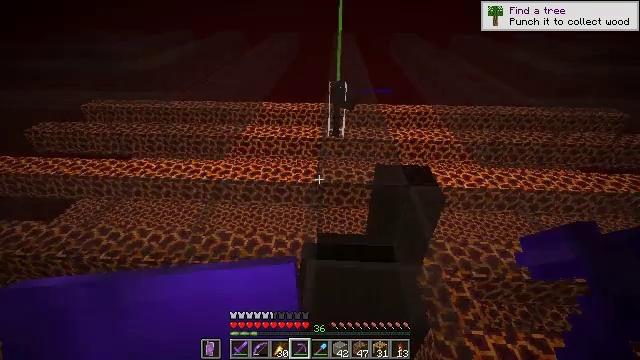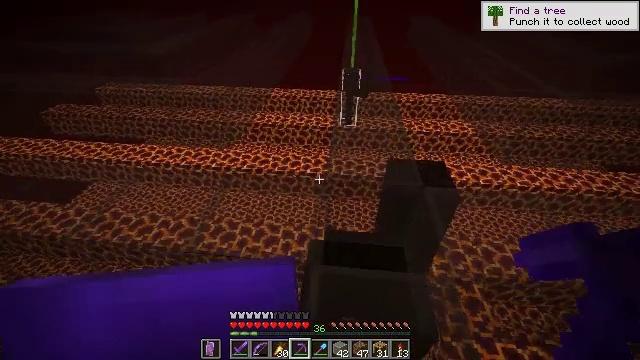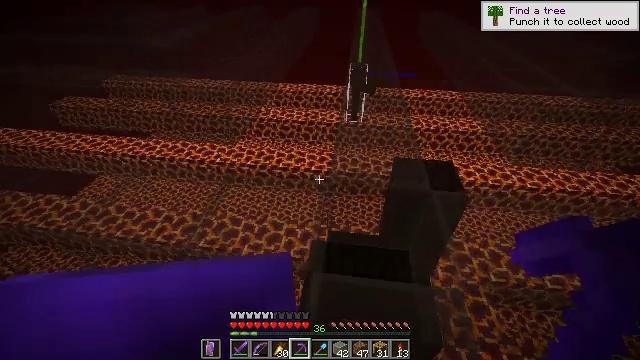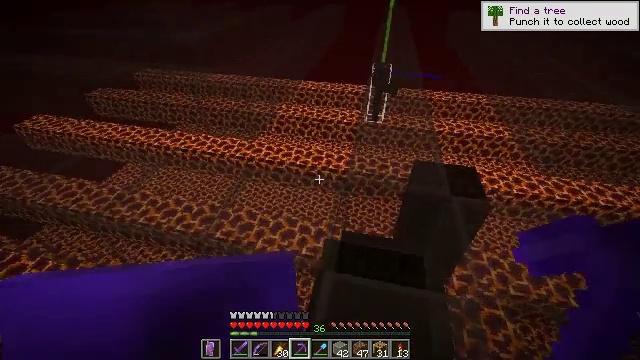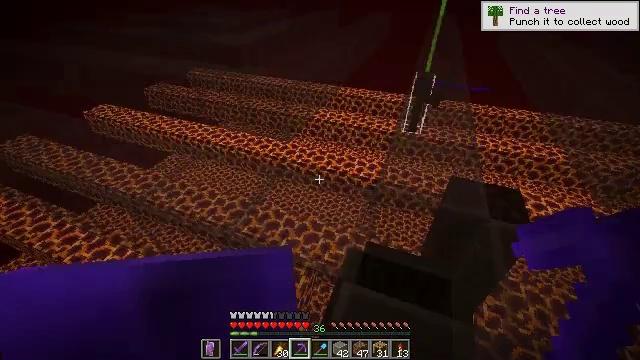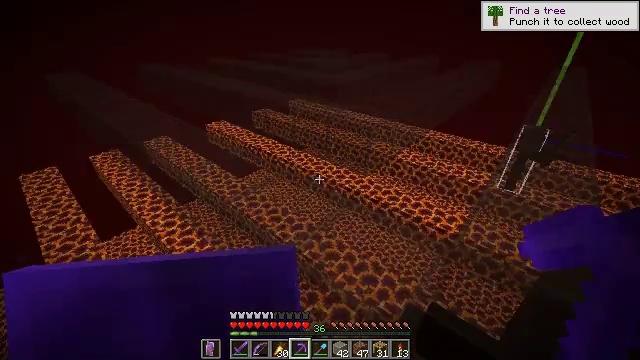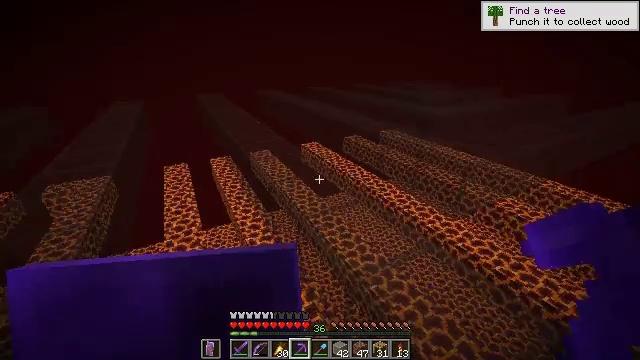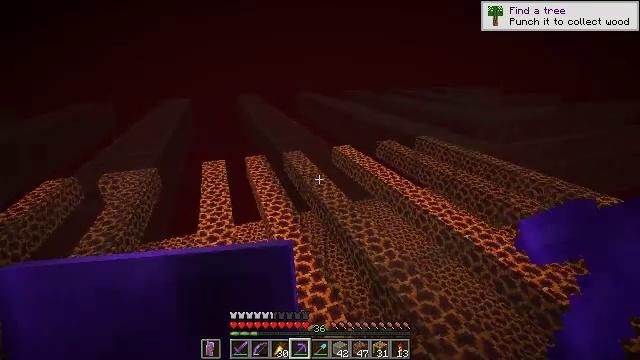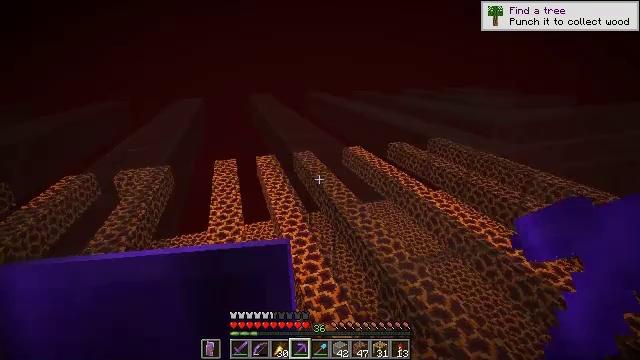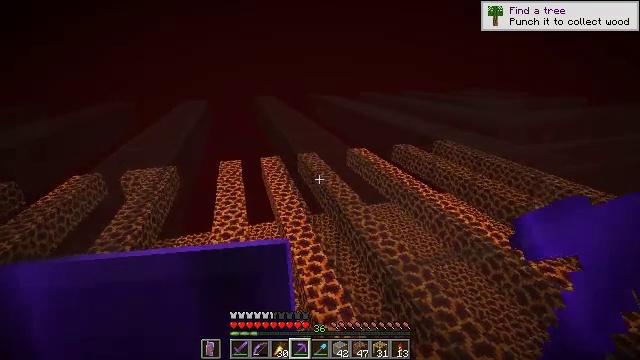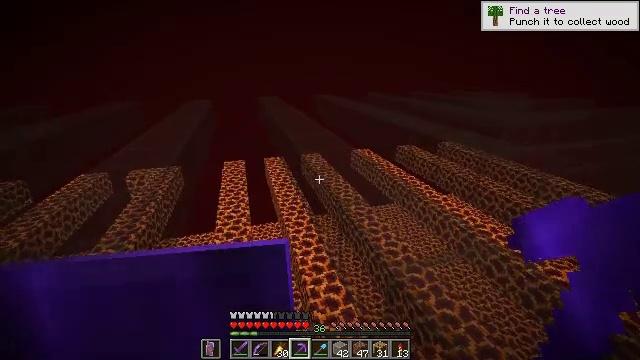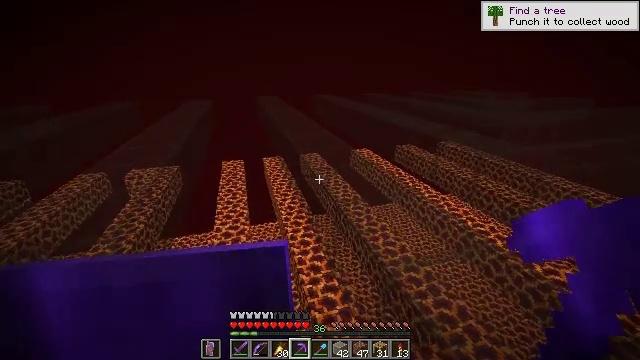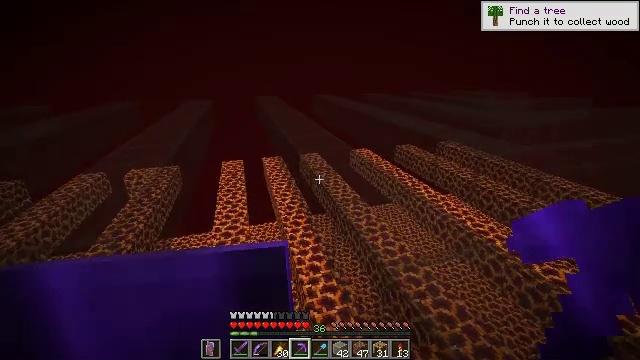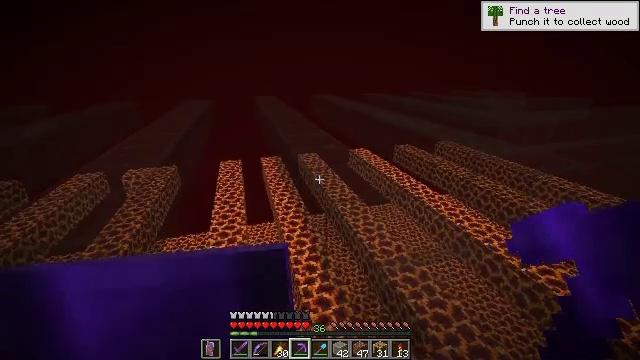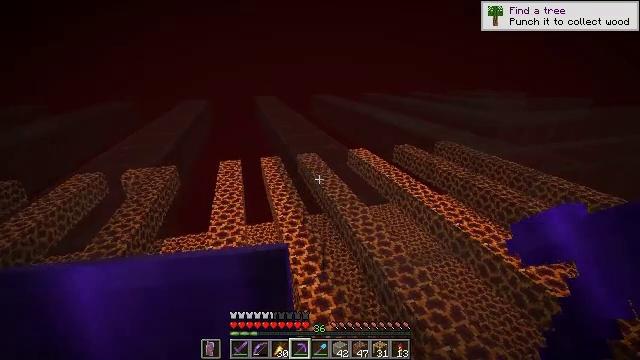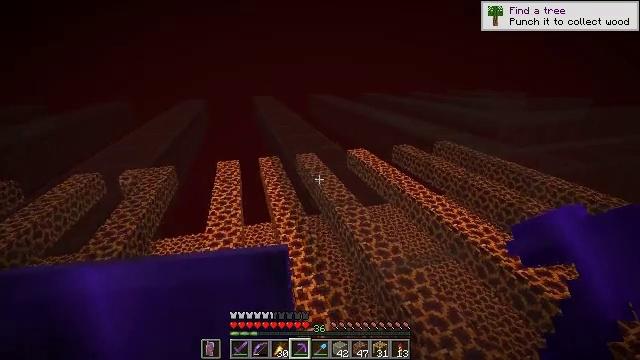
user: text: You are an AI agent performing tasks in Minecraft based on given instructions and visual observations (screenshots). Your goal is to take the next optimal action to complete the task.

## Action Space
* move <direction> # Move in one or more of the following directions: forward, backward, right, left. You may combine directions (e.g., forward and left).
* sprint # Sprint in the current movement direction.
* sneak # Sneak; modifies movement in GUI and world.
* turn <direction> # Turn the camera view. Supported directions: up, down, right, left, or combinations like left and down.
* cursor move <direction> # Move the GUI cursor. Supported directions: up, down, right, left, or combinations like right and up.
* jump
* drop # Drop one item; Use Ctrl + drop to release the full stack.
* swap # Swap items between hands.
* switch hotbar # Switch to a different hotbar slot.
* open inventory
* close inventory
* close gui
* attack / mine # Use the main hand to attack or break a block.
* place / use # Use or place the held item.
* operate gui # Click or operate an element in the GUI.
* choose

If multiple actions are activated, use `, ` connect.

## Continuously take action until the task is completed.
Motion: motion action
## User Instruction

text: Break the white stained glass block.
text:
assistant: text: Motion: turn left and down
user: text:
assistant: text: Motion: turn left and down
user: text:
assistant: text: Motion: turn left
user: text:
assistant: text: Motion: turn left and up
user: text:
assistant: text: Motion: turn left and up
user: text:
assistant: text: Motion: sneak, turn left and up
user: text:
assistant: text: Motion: sneak, turn left and up
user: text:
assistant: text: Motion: sneak, turn left
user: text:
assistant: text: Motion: sneak, turn left
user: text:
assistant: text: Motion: move right, sneak
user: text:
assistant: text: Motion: move right, sneak
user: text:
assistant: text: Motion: move right, sneak
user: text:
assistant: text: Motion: move right, sneak
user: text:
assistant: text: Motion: move forward and move right, sneak
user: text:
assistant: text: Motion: move forward and move right, sneak
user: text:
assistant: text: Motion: move forward and move right, sneak
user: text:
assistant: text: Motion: move forward and move right, sneak
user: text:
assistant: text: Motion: move forward and move right, sneak
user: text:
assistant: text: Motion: move forward and move right, sneak
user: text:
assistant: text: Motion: move forward and move right, sneak
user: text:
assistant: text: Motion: move forward and move right, sneak
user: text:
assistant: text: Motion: move forward and move right, sneak
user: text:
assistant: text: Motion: move forward and move right, sneak, turn left
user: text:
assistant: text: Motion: move forward, sneak
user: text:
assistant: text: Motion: move forward, sneak
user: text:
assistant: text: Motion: move forward, sneak
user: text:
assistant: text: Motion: move forward, sneak
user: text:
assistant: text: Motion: move forward, sneak, turn left
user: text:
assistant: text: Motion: move forward, sneak, turn left and up
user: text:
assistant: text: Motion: move forward, sneak, turn left